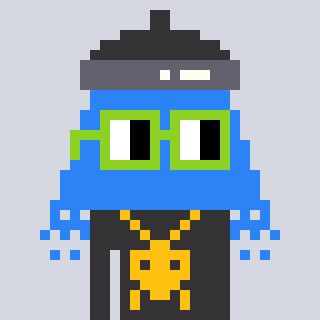
a pixel art character with square light green glasses, a shower-shaped head and a grayscale-colored body on a cool background